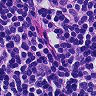
Metastatic tissue present: no